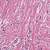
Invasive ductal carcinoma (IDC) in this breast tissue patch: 1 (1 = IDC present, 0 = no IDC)